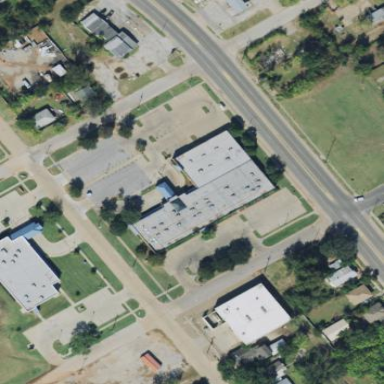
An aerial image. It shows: Clinic building providing healthcare services.